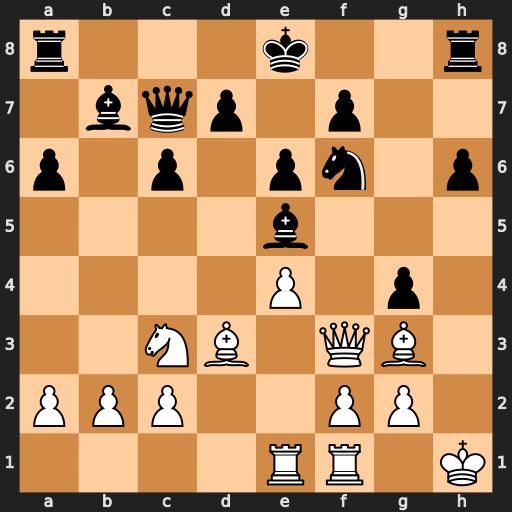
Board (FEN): r3k2r/1bqp1p2/p1p1pn1p/4b3/4P1p1/2NB1QB1/PPP2PP1/4RR1K
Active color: w
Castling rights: kq
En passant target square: -
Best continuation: Qxf6 Bxf6 Bxc7